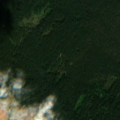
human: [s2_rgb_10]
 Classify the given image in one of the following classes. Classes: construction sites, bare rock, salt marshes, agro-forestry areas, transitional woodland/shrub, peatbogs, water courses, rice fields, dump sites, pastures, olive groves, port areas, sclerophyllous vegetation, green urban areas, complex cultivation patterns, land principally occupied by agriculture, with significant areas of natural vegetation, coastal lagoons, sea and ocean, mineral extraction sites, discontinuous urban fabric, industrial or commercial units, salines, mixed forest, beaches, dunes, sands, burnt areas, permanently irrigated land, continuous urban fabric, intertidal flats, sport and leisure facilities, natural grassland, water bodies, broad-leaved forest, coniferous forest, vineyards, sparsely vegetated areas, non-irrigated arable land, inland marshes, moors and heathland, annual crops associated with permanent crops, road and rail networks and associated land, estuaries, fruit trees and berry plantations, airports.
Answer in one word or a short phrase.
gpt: complex cultivation patterns, coniferous forest, mixed forest